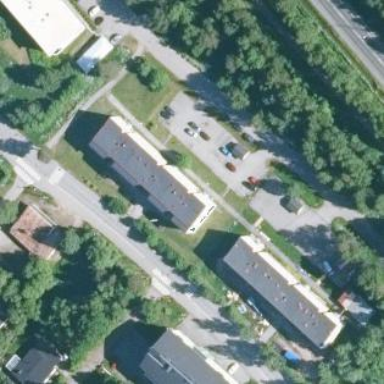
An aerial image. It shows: Building with apartments and flat roof.